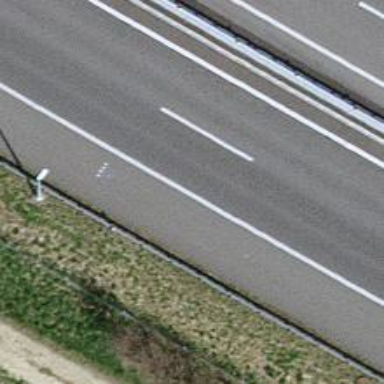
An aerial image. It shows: Asphalt motorway.